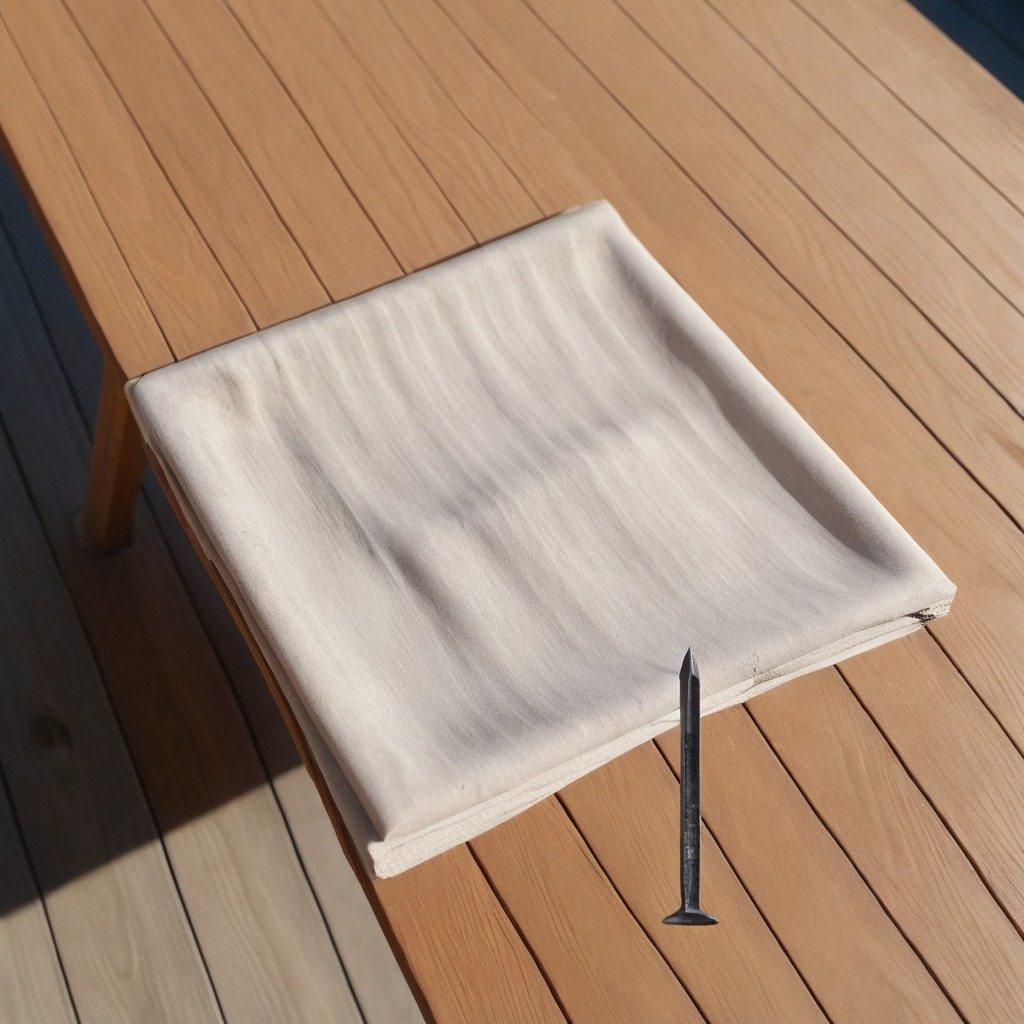
A iron nail lies on a wooden table in an outdoor workshop.